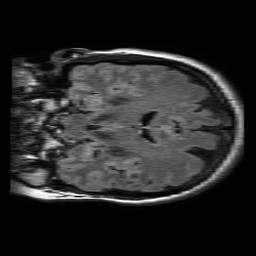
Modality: FLAIR
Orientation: coronal
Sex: female
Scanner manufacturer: philips
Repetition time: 11 s
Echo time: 0.125 s